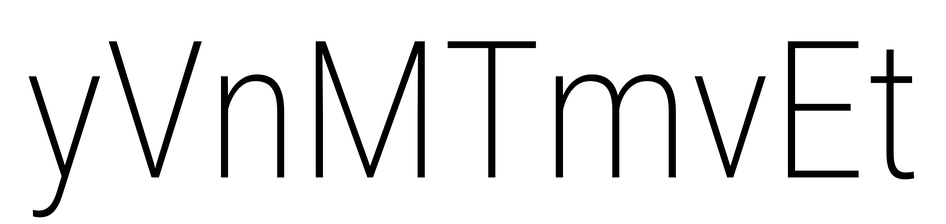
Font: Roboto_Condensed_ExtraLight